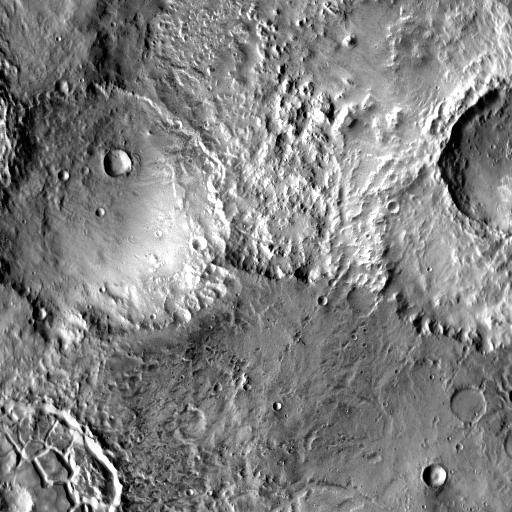
Crater classes present: Background, Other, Layered, Buried, Secondary